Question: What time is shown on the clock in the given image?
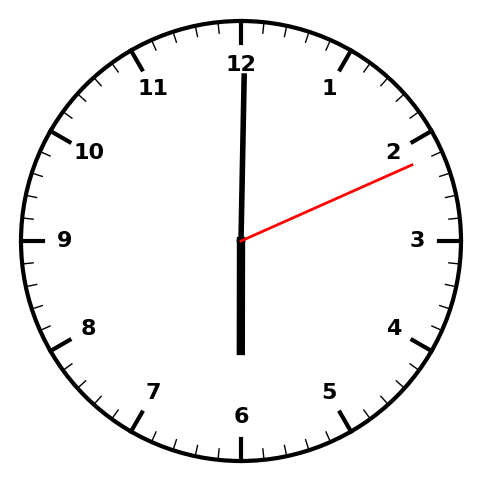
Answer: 06:00:11